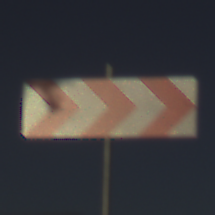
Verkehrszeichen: RichtungstafelnInKurvenGrossLinks
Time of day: SunriseSunset
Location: Outdoor (Nature)
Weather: Clear
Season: NotSpecified
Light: Natural